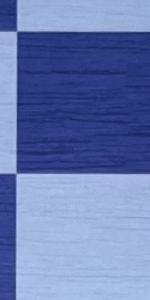
Label: Empty